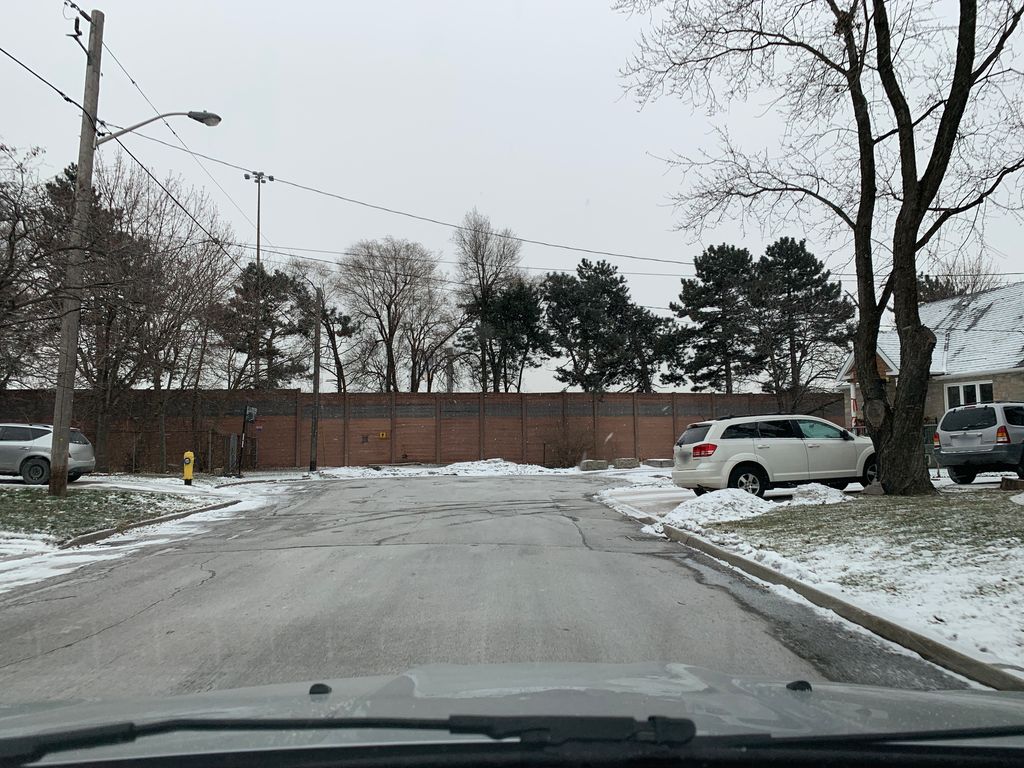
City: toronto